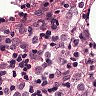
Metastatic tissue present: yes